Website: lowes
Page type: added-to-cart
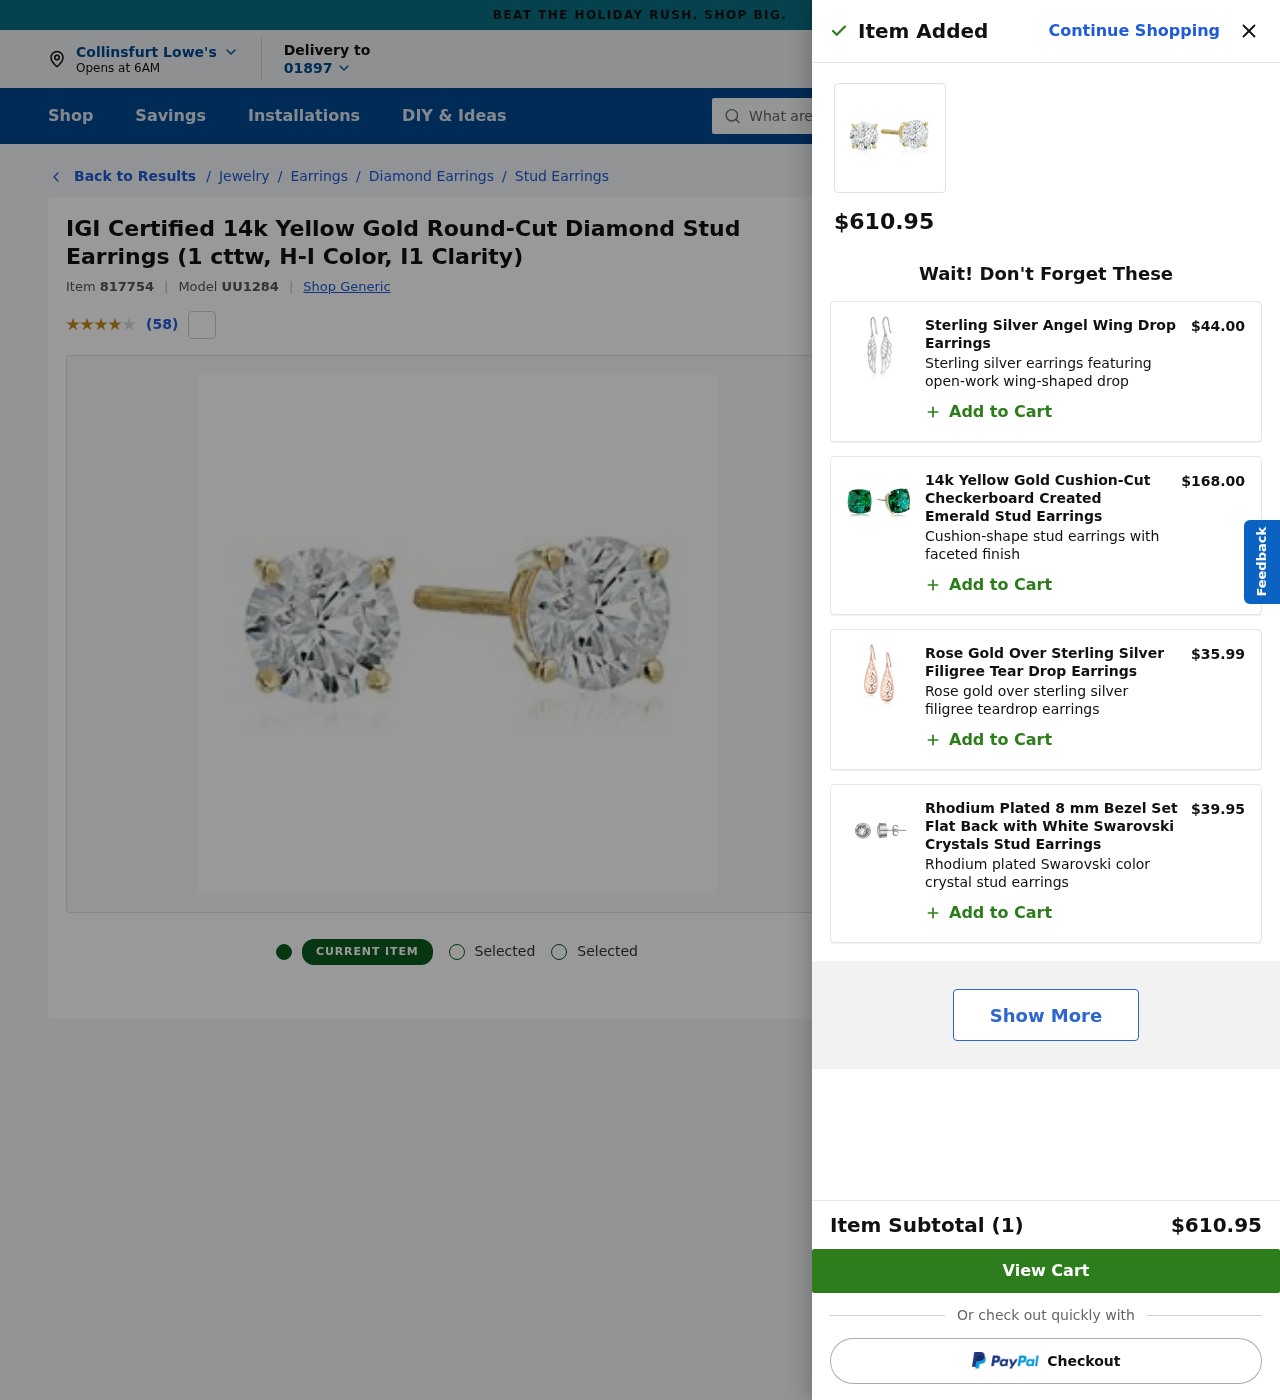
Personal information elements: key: PII_CITY
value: Collinsfurt
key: PII_POSTCODE
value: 01897
Product elements: key: PRODUCT1_BRAND
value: Generic
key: PRODUCT1_BREADCRUMB
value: Jewelry
Earrings
Diamond Earrings
Stud Earrings
14k Gold Earrings
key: PRODUCT1_NAME
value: IGI Certified 14k Yellow Gold Round-Cut Diamond Stud Earrings (1 cttw, H-I Color, I1 Clarity)
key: PRODUCT1_NUM_RATINGS
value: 58
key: PRODUCT1_PRICE
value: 610.95
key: PRODUCT1_RATING
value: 3.8
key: PRODUCT2_DESC
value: Sterling silver earrings featuring open-work wing-shaped drop
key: PRODUCT2_NAME
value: Sterling Silver Angel Wing Drop Earrings
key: PRODUCT2_PRICE
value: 44
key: PRODUCT3_DESC
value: Cushion-shape stud earrings with faceted finish
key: PRODUCT3_NAME
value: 14k Yellow Gold Cushion-Cut Checkerboard Created Emerald Stud Earrings
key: PRODUCT3_PRICE
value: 168
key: PRODUCT4_DESC
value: Rose gold over sterling silver filigree teardrop earrings
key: PRODUCT4_NAME
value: Rose Gold Over Sterling Silver Filigree Tear Drop Earrings
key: PRODUCT4_PRICE
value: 35.99
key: PRODUCT5_DESC
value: Rhodium plated Swarovski color crystal stud earrings
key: PRODUCT5_NAME
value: Rhodium Plated 8 mm Bezel Set Flat Back with White Swarovski Crystals Stud Earrings
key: PRODUCT5_PRICE
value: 39.95
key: PRODUCT1_ITEM_ID
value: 817754
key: PRODUCT1_MODEL_ID
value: UU1284
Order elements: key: ORDER_NUM_ITEMS
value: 1
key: ORDER_SUBTOTAL
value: $610.95
Search elements: key: HEADER_SEARCH
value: What are you looking for?